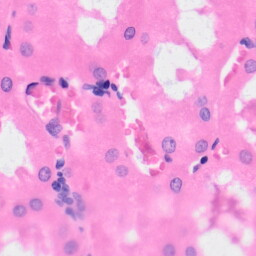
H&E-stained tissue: Kidney